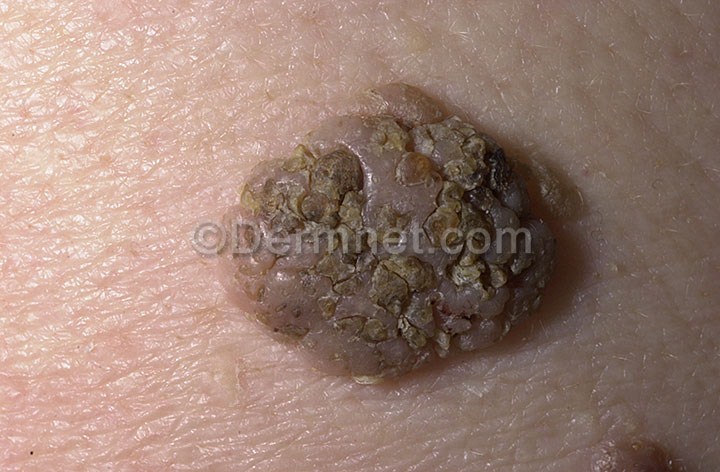
Disease: Seborrheic Keratoses and other Benign Tumors